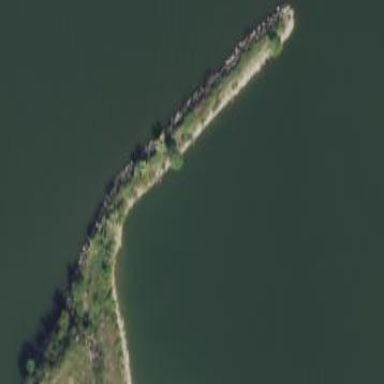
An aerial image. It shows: Breakwater structure.